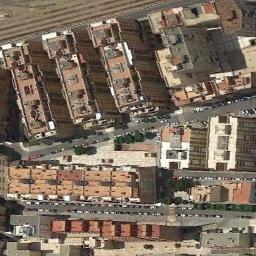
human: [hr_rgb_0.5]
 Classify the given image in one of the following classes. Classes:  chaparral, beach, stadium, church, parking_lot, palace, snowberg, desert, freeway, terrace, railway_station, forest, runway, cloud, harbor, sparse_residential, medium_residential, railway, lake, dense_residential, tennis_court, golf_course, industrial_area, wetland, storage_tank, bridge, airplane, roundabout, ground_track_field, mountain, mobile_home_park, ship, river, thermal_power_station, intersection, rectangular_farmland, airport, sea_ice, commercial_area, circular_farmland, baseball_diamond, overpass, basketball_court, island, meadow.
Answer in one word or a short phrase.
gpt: commercial_area